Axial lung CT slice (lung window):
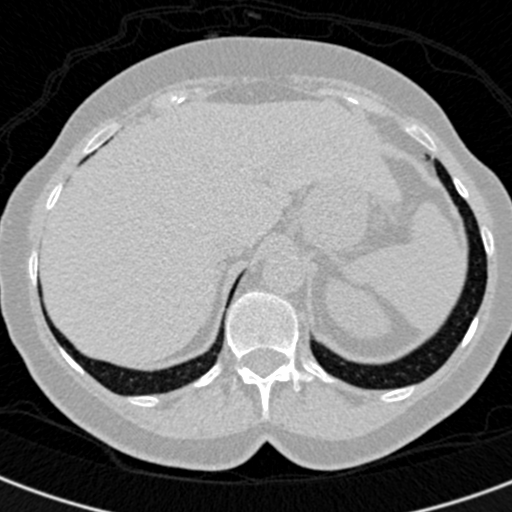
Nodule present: no